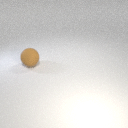
large brown rubber sphere